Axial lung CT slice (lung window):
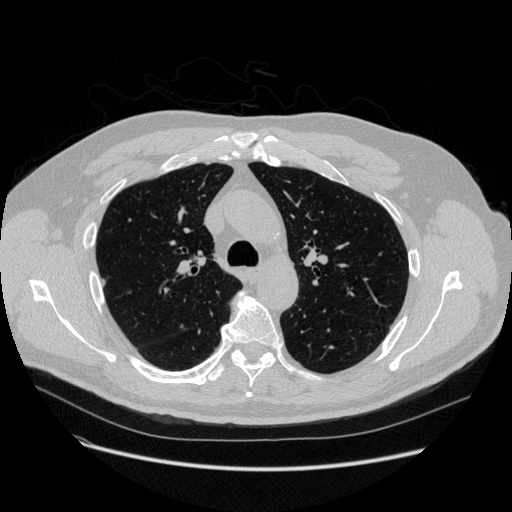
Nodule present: yes
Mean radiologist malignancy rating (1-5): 2.5